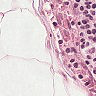
Metastatic tissue present: no